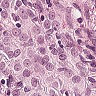
Metastatic tissue present: yes